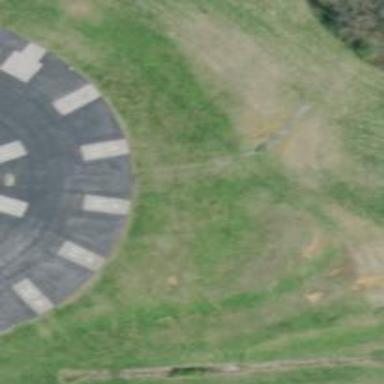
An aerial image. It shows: Image showing helipad at airport.